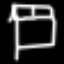
Label: bed